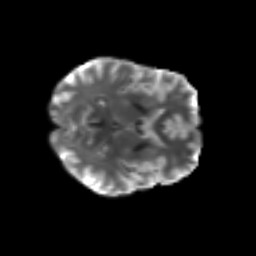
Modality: T2w
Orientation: axial
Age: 53
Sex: female
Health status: ill
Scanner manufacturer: siemens
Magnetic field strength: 3 T
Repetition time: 8.7 s
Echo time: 0.11 s